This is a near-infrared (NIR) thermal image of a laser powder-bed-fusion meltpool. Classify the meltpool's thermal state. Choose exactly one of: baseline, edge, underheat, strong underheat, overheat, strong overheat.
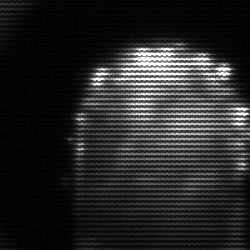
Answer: baseline